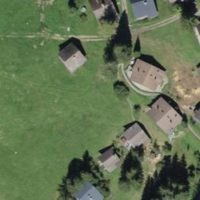
EUNIS habitat code: 52
Species observed at this site:
Turdus pilaris